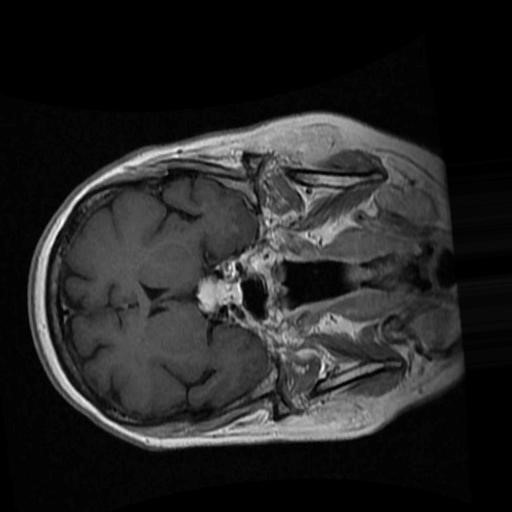
Label: brain_menin